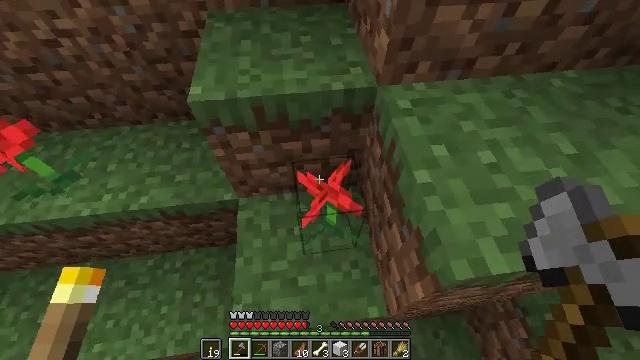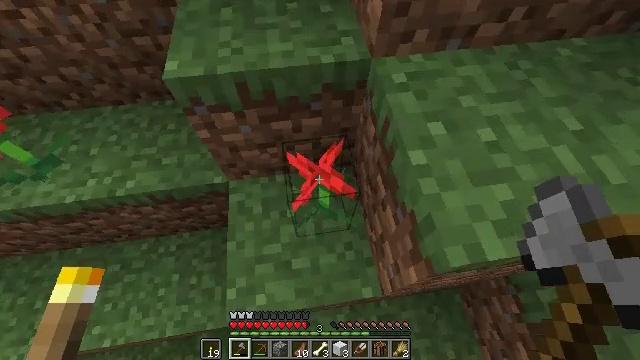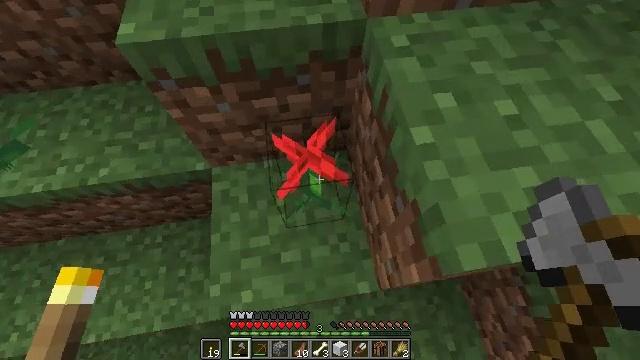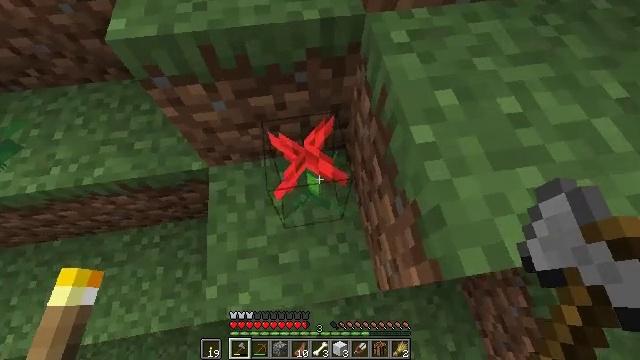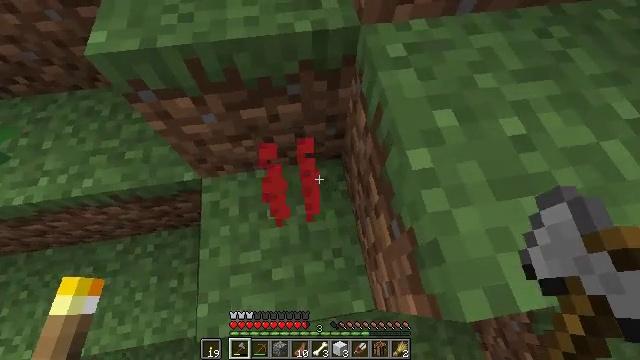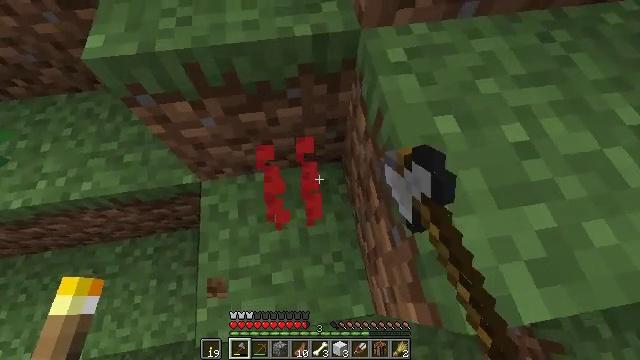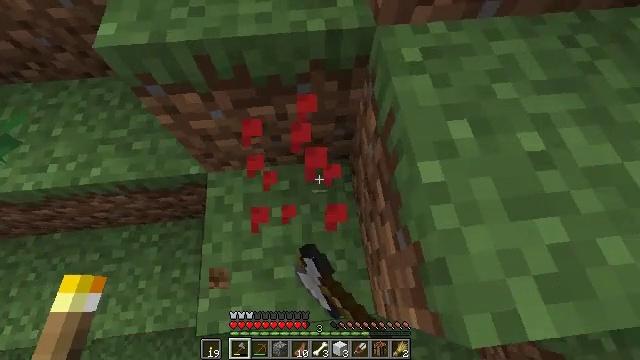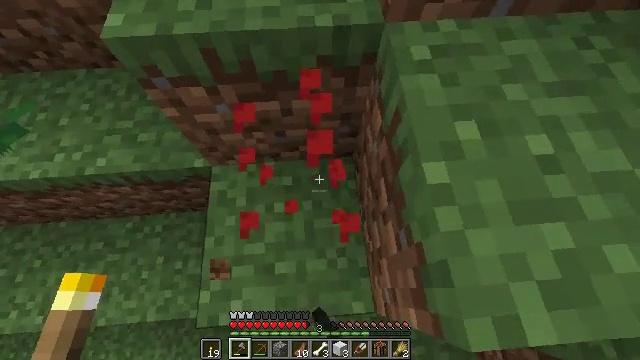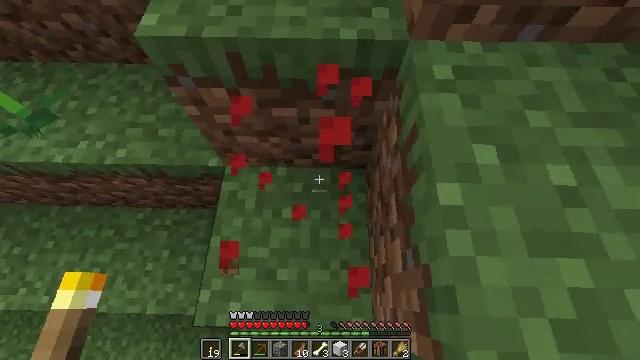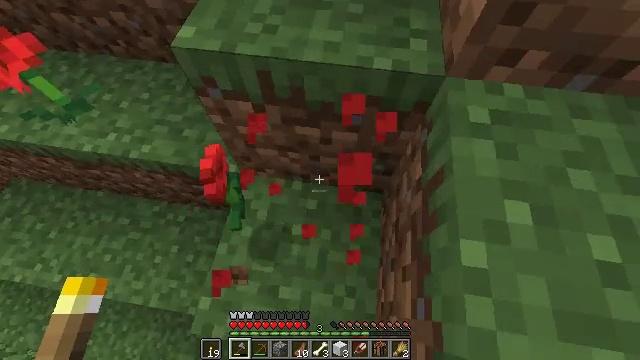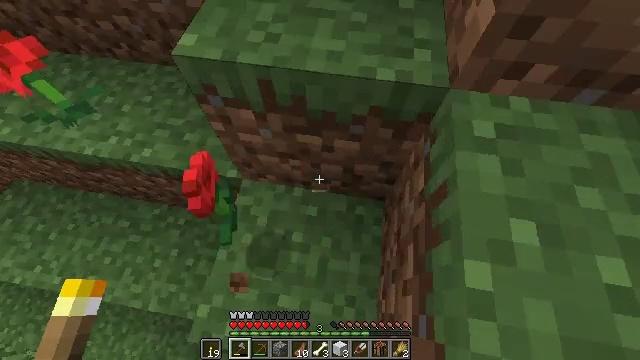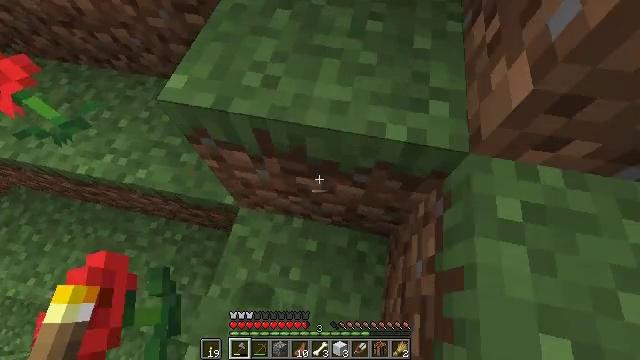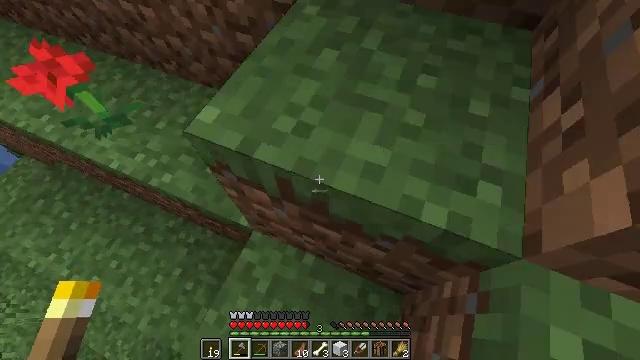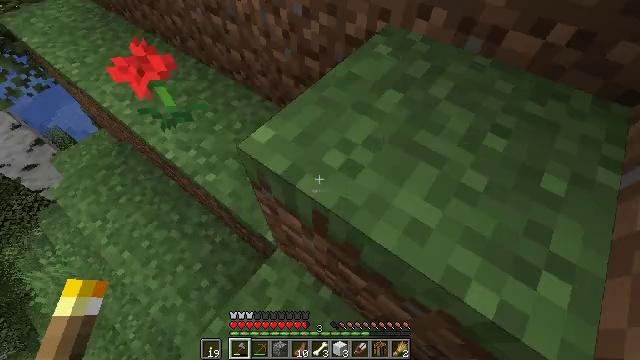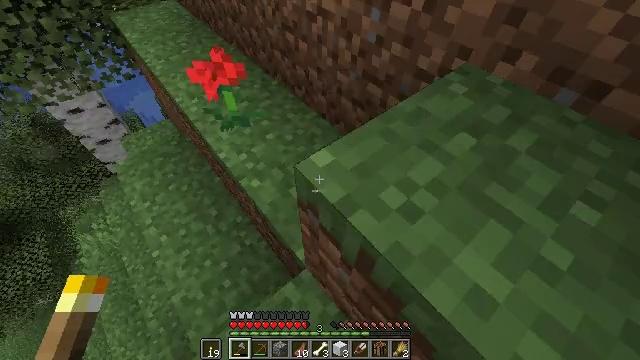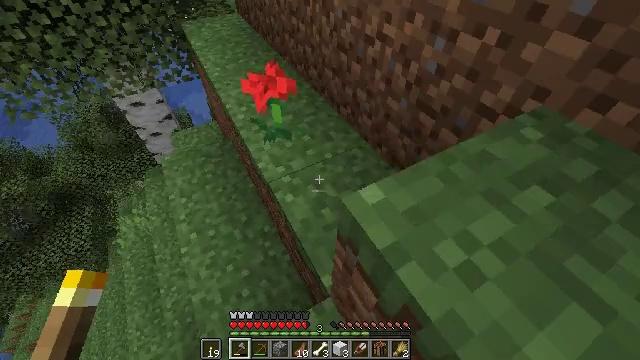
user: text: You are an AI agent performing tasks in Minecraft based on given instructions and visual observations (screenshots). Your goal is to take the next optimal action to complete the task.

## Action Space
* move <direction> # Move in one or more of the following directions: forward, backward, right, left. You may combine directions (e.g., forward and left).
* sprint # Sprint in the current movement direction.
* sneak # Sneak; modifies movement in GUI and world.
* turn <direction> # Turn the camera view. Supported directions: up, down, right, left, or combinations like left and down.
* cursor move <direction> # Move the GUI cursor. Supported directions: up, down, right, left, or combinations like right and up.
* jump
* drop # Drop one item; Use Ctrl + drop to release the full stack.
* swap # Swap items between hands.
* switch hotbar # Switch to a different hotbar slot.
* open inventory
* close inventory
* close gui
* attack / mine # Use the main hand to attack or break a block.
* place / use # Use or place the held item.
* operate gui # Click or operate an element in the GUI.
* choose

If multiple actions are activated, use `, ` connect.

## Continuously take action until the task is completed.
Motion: motion action
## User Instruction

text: Gather poppy from the ground.
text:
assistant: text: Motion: turn right and down
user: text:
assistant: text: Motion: turn down
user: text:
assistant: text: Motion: no_op
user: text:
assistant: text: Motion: attack / mine
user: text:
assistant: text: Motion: attack / mine
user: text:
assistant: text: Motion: turn left and down
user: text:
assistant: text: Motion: turn left
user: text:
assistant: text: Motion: turn left and up
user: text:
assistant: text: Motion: move forward, turn left and up
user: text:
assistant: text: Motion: move forward
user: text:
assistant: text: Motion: move forward, turn left
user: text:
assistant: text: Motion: move forward, turn left and up
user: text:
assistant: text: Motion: move forward, turn left and up
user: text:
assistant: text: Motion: move forward, turn left and up
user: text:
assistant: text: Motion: move forward, turn left and up
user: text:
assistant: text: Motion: move forward, turn left and up
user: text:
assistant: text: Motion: move forward, turn left
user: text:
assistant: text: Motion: move forward, turn left
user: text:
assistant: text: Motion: move forward, turn left and up
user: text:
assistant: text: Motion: move forward, turn left
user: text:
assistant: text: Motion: move forward, attack / mine
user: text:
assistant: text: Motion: move forward, turn right and down, attack / mine
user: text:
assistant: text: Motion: turn right and down, attack / mine
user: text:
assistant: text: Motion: turn right and down
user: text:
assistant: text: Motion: turn right
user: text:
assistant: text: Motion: turn right and down
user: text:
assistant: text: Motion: turn right and down
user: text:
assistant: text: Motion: turn right and down
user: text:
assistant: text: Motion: turn right and down
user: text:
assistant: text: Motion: turn right, attack / mine